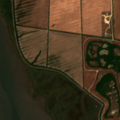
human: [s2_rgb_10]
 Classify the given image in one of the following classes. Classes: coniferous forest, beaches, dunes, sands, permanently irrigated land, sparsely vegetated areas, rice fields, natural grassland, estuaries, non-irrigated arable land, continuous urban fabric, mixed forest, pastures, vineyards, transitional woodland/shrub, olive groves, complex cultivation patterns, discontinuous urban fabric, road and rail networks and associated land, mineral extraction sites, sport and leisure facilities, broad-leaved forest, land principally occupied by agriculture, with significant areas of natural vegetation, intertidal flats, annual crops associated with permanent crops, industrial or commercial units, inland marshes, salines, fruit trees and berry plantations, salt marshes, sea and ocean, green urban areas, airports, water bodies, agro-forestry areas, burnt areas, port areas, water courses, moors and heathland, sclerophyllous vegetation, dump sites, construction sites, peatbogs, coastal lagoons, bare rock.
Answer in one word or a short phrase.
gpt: pastures, salt marshes, water bodies, estuaries